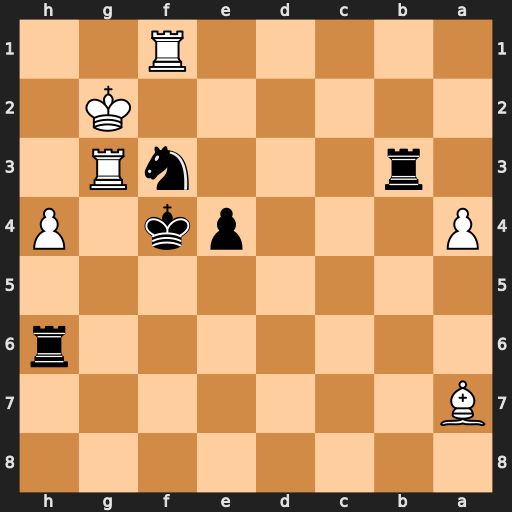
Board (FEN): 8/B7/7r/8/P3pk1P/1r3nR1/6K1/5R2
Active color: b
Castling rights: -
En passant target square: -
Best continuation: Rxh4 Bg1 Rb2+ Rf2 Rxf2+ Bxf2 Rh2+ Kf1 e3